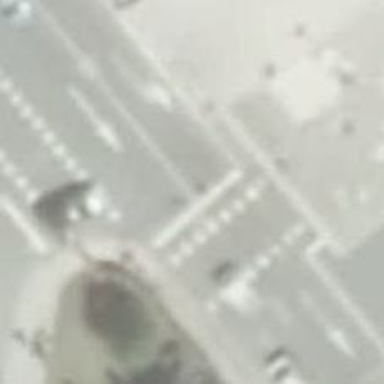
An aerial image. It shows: Road with traffic signals.